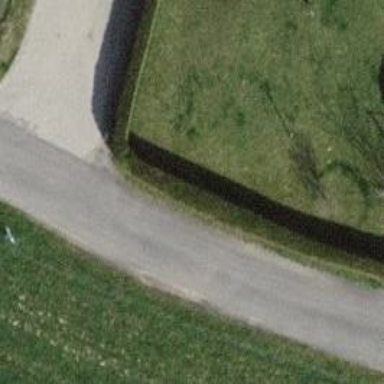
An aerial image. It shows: Hedge barrier.